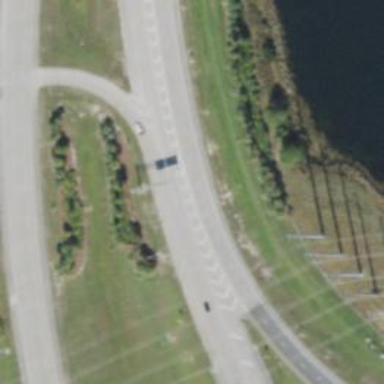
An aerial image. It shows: Asphalt trunk highway classified as expressway.